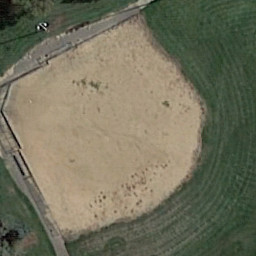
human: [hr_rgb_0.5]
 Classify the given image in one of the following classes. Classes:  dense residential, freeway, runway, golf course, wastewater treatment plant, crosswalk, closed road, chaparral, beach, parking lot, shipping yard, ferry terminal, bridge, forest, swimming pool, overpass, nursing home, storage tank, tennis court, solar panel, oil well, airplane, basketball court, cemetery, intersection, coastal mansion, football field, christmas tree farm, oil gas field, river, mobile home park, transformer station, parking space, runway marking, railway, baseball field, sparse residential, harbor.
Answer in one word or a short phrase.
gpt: baseball field